Question: I have the legend (Species) named by default. Is there any way to delete "wt" - at the end of the words in the legend, automatically? Thank you!

Here is the code
'''
library(ggplot2)
library(tidyr)
library(dplyr)
weedweights<-data%>%
select(-ends_with("No"))%>%
gather(key=species, value=speciesmass, DIGSAWt:UnknownmonocotWt)%>%
mutate(realmass= (10*speciesmass) / samplearea.m.2.)%>%
group_by(Rot.Herb, species)%>%
summarize(avgrealmass=mean(realmass, na.rm=TRUE))%>%
filter(avgrealmass != "NaN")%>%
ungroup()
ww2 <- weedweights %>%
group_by(Rot.Herb) %>%
mutate(totalweedweight=sum(avgrealmass)) %>%
ungroup()
ggplot(weedweights, aes(x=1, y=avgrealmass, fill=species, order=avgrealmass)) +
geom_bar(position = "fill", stat="identity") +
facet_wrap(~ Rot.Herb) +
coord_polar("y") +
ggtitle("Weedbiomass by crop phase and herbicide regime")+
theme(plot.title = element_text(size=20, face="bold", vjust=2))+
theme(axis.text.x = element_blank(), axis.text.y = element_blank(), axis.ticks = element_blank())+
xlab("Weed dry biomass (kg per ha)")+
ylab("Crop phase and herbicide regime")
'''
And here you can see the <URL>
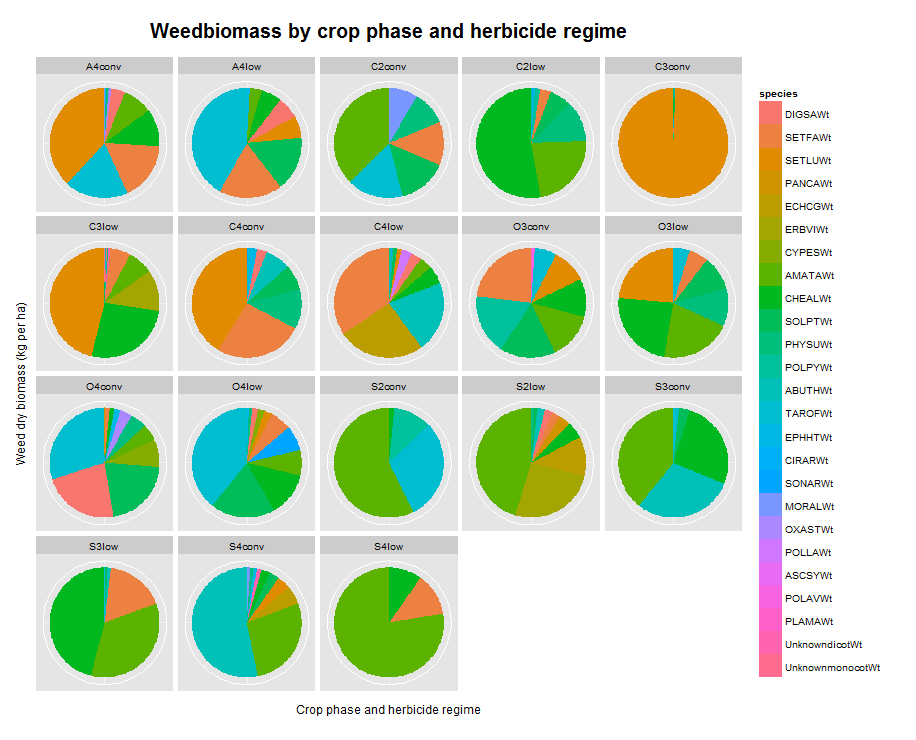
Answer: As pointed by Ze Loff you can substitute specie variable
'''
weedweights <- data%>%
select(-ends_with("No"))%>%
gather(key=species, value=speciesmass, DIGSAWt:UnknownmonocotWt)%>%
mutate(realmass= (10*speciesmass) / samplearea.m.2.)%>%
group_by(Rot.Herb, species)%>%
summarize(avgrealmass=mean(realmass, na.rm=TRUE))%>%
filter(avgrealmass != "NaN")%>%
ungroup() %>% mutate(species = gsub("Wt$", "", species))
'''